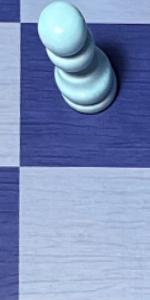
Label: Empty